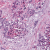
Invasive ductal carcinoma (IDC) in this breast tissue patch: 1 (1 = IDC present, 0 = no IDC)